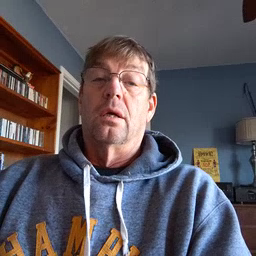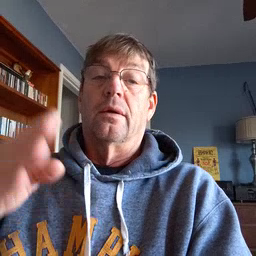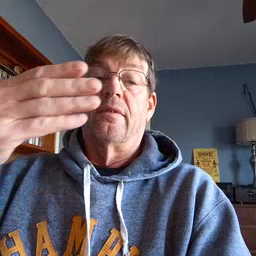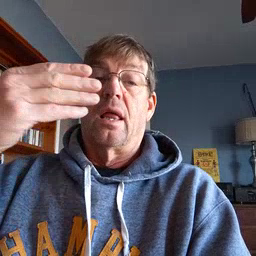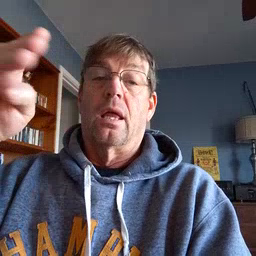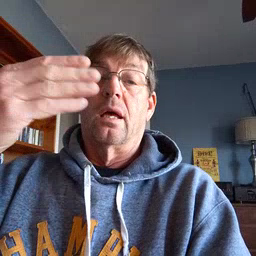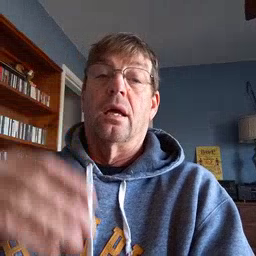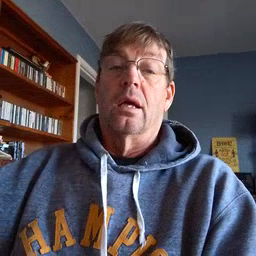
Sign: flag